Aerial crown-view tile of a tropical tree (Barro Colorado Island, Panama), acquired 20250616:
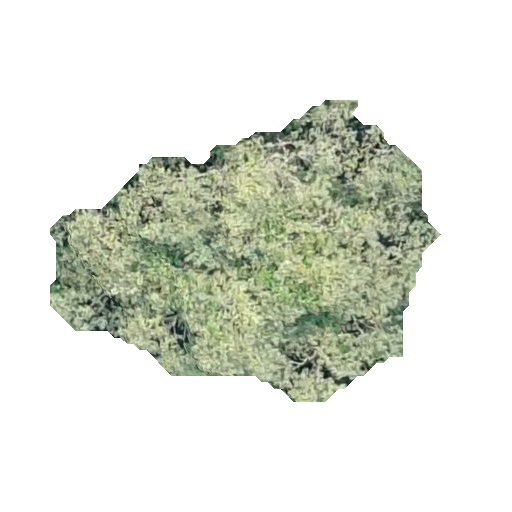
Species: Luehea seemannii
GBIF accepted scientific name: Luehea seemannii
Crown area: 111.91 m²